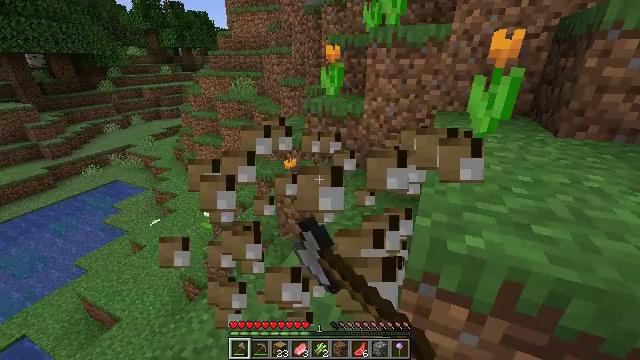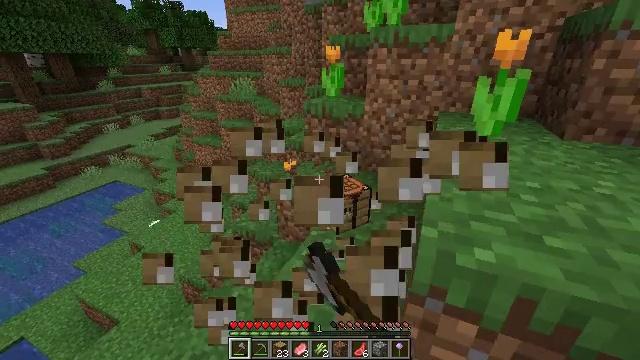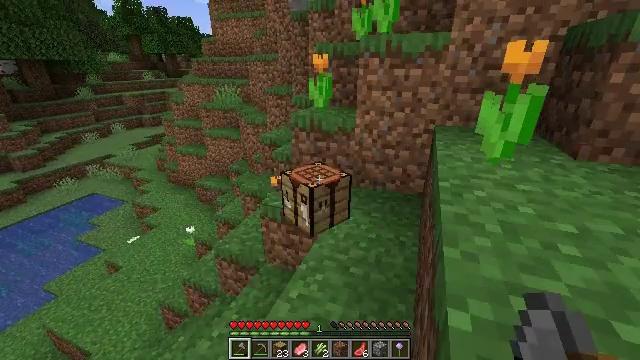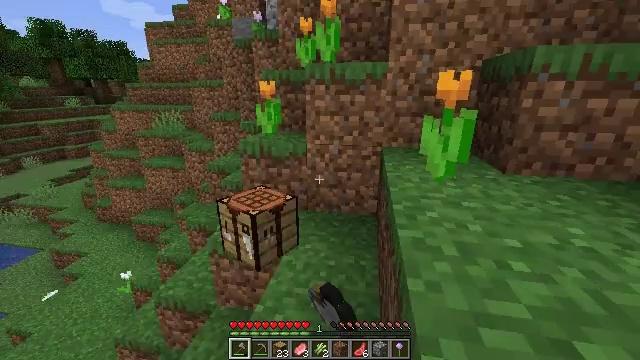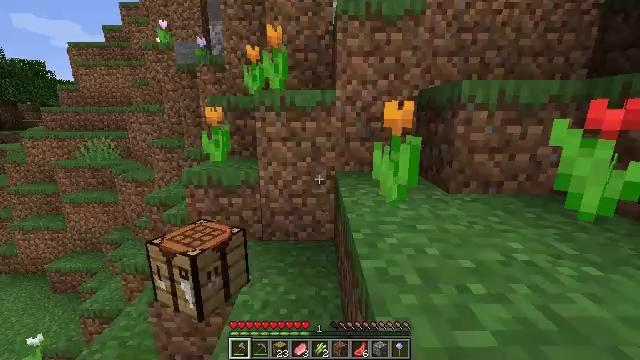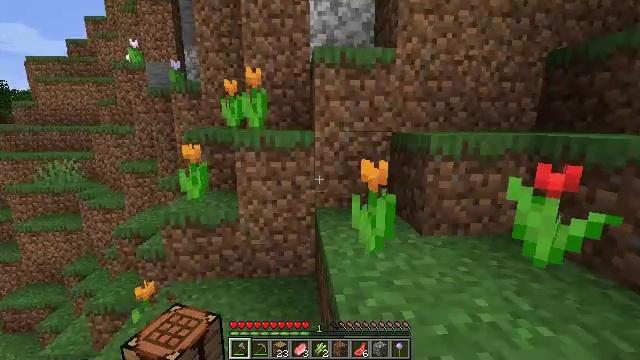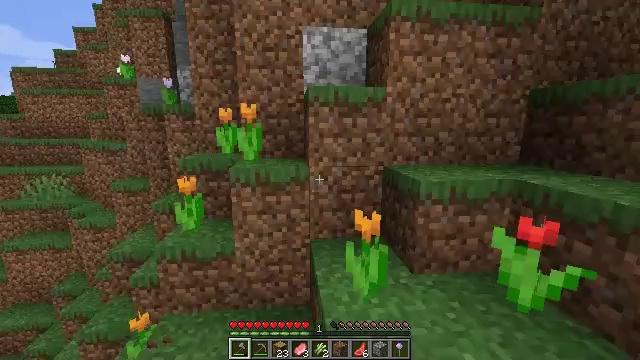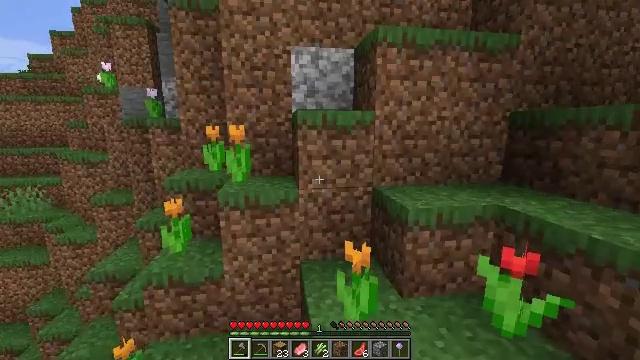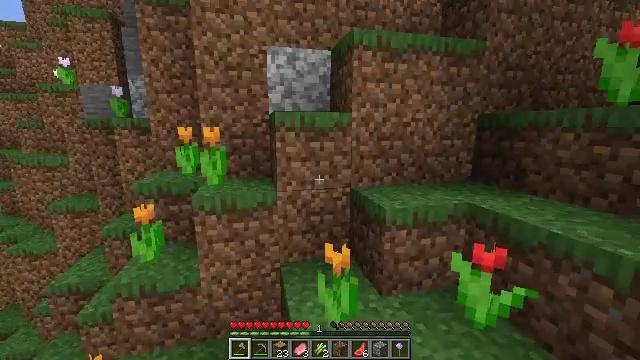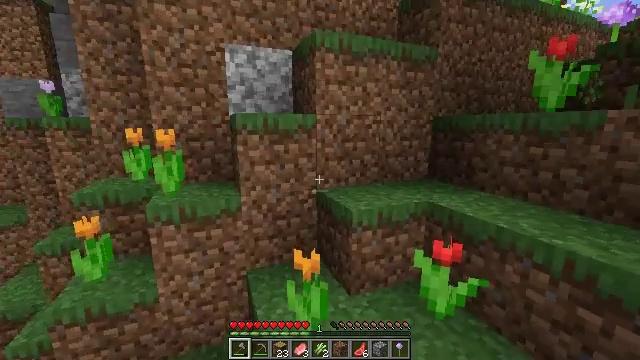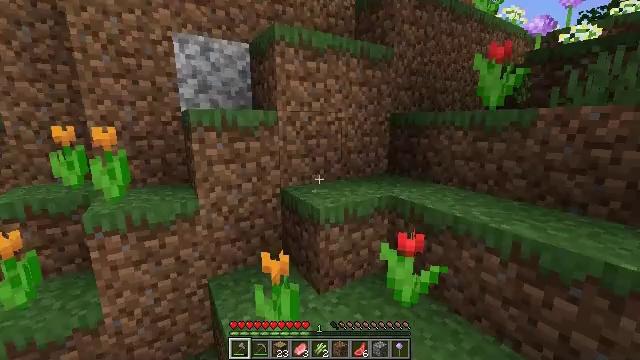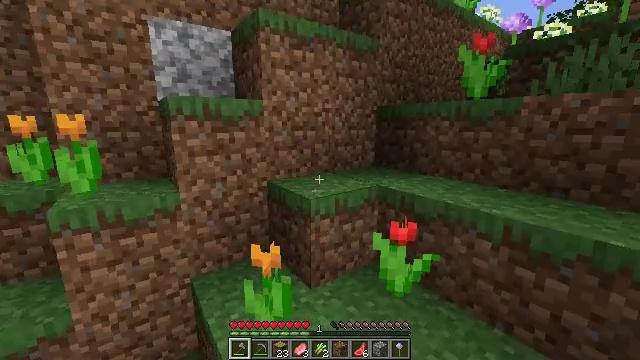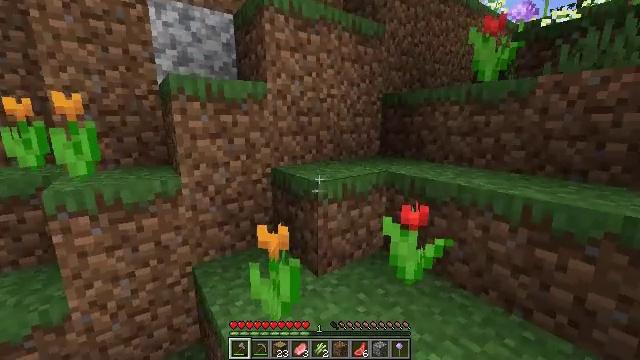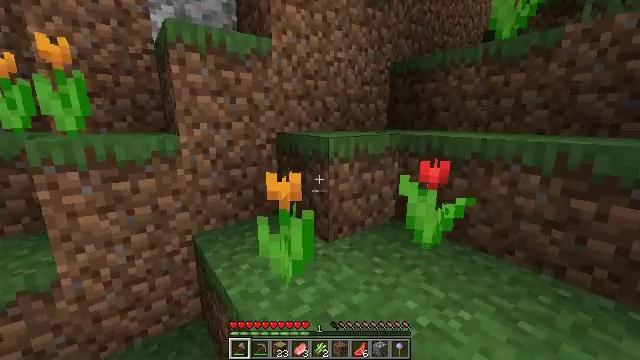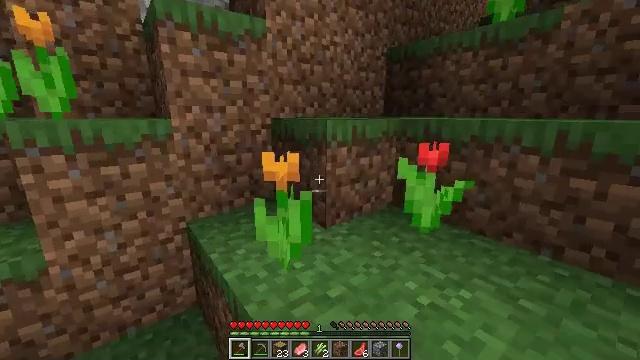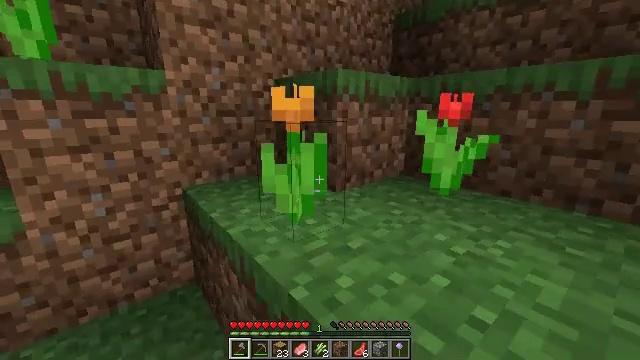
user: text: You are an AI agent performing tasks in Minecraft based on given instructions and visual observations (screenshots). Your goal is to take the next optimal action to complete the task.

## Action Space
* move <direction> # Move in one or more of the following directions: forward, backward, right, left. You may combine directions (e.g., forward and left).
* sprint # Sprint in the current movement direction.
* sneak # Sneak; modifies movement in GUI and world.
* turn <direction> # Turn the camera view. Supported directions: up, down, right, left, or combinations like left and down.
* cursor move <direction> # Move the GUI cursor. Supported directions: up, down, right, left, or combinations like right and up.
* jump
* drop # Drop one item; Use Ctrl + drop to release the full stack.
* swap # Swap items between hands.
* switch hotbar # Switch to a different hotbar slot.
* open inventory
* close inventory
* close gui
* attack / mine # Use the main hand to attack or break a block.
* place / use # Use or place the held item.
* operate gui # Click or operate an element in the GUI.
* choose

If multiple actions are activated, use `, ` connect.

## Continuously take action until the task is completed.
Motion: motion action
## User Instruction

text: Pick up the cornflower in the field.
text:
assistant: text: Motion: move forward, attack / mine
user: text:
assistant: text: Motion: move forward, turn right and up, attack / mine
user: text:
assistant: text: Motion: move forward, turn right and up, attack / mine
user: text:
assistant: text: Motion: move forward, turn right and up, jump
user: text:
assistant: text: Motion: move forward, turn right and up, jump
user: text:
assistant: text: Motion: move forward, turn right, jump
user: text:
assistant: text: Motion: move forward, turn right, jump
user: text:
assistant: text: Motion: move forward and move left, turn right
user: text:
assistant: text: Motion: move forward and move left, turn right
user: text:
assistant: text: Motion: move forward and move left, turn right
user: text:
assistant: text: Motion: move forward and move left, turn right
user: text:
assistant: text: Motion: move forward and move left
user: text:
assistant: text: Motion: move forward and move left
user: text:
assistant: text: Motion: move forward and move left, turn right and down
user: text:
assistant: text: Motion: move forward and move left, turn right
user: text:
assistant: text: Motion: move left, turn right
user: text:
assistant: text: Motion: move left, turn right
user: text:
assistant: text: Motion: move left, turn right and down
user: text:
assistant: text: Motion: move left, turn right and down
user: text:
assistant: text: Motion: move left, turn right
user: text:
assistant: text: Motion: move back, turn right
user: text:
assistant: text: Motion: move back
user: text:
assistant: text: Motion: move back, turn right
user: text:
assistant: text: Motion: turn right and up
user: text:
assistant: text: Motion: turn right and up
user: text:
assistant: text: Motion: turn right and up
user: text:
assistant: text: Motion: turn right
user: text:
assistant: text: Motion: turn right and down
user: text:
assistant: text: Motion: turn right and down
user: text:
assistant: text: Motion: turn right and down